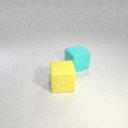
large yellow rubber cube to the left of large cyan rubber cube